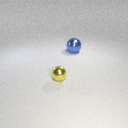
large blue metal sphere to the right of small yellow metal sphere